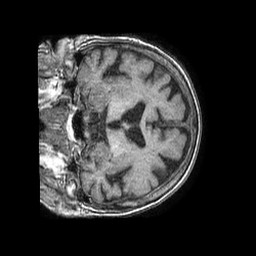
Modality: T1w
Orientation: coronal
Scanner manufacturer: philips
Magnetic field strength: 1.5 T
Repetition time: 0.007993 s
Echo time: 0.003719 s